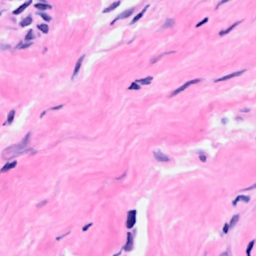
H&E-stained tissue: Breast